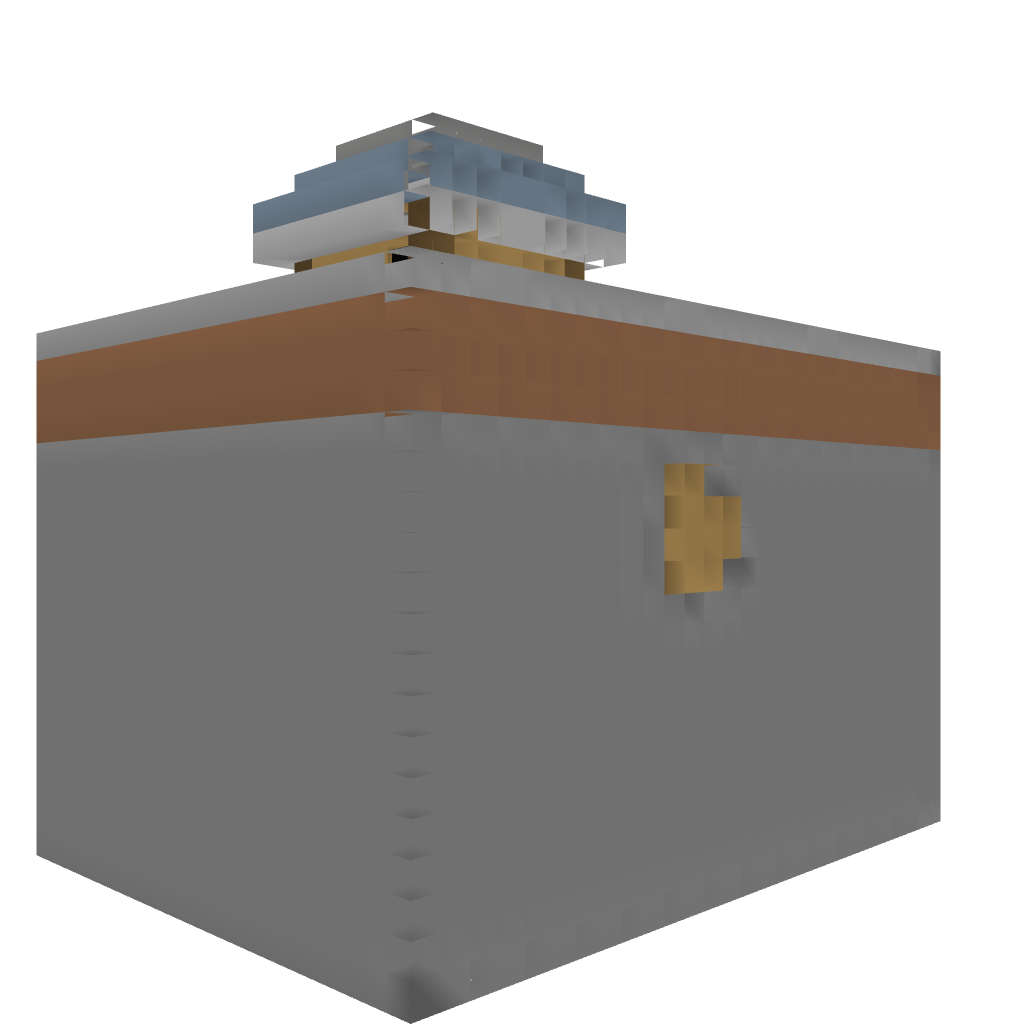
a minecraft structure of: Unknown (?) Traders Company HQ